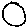
Label: circle